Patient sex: F
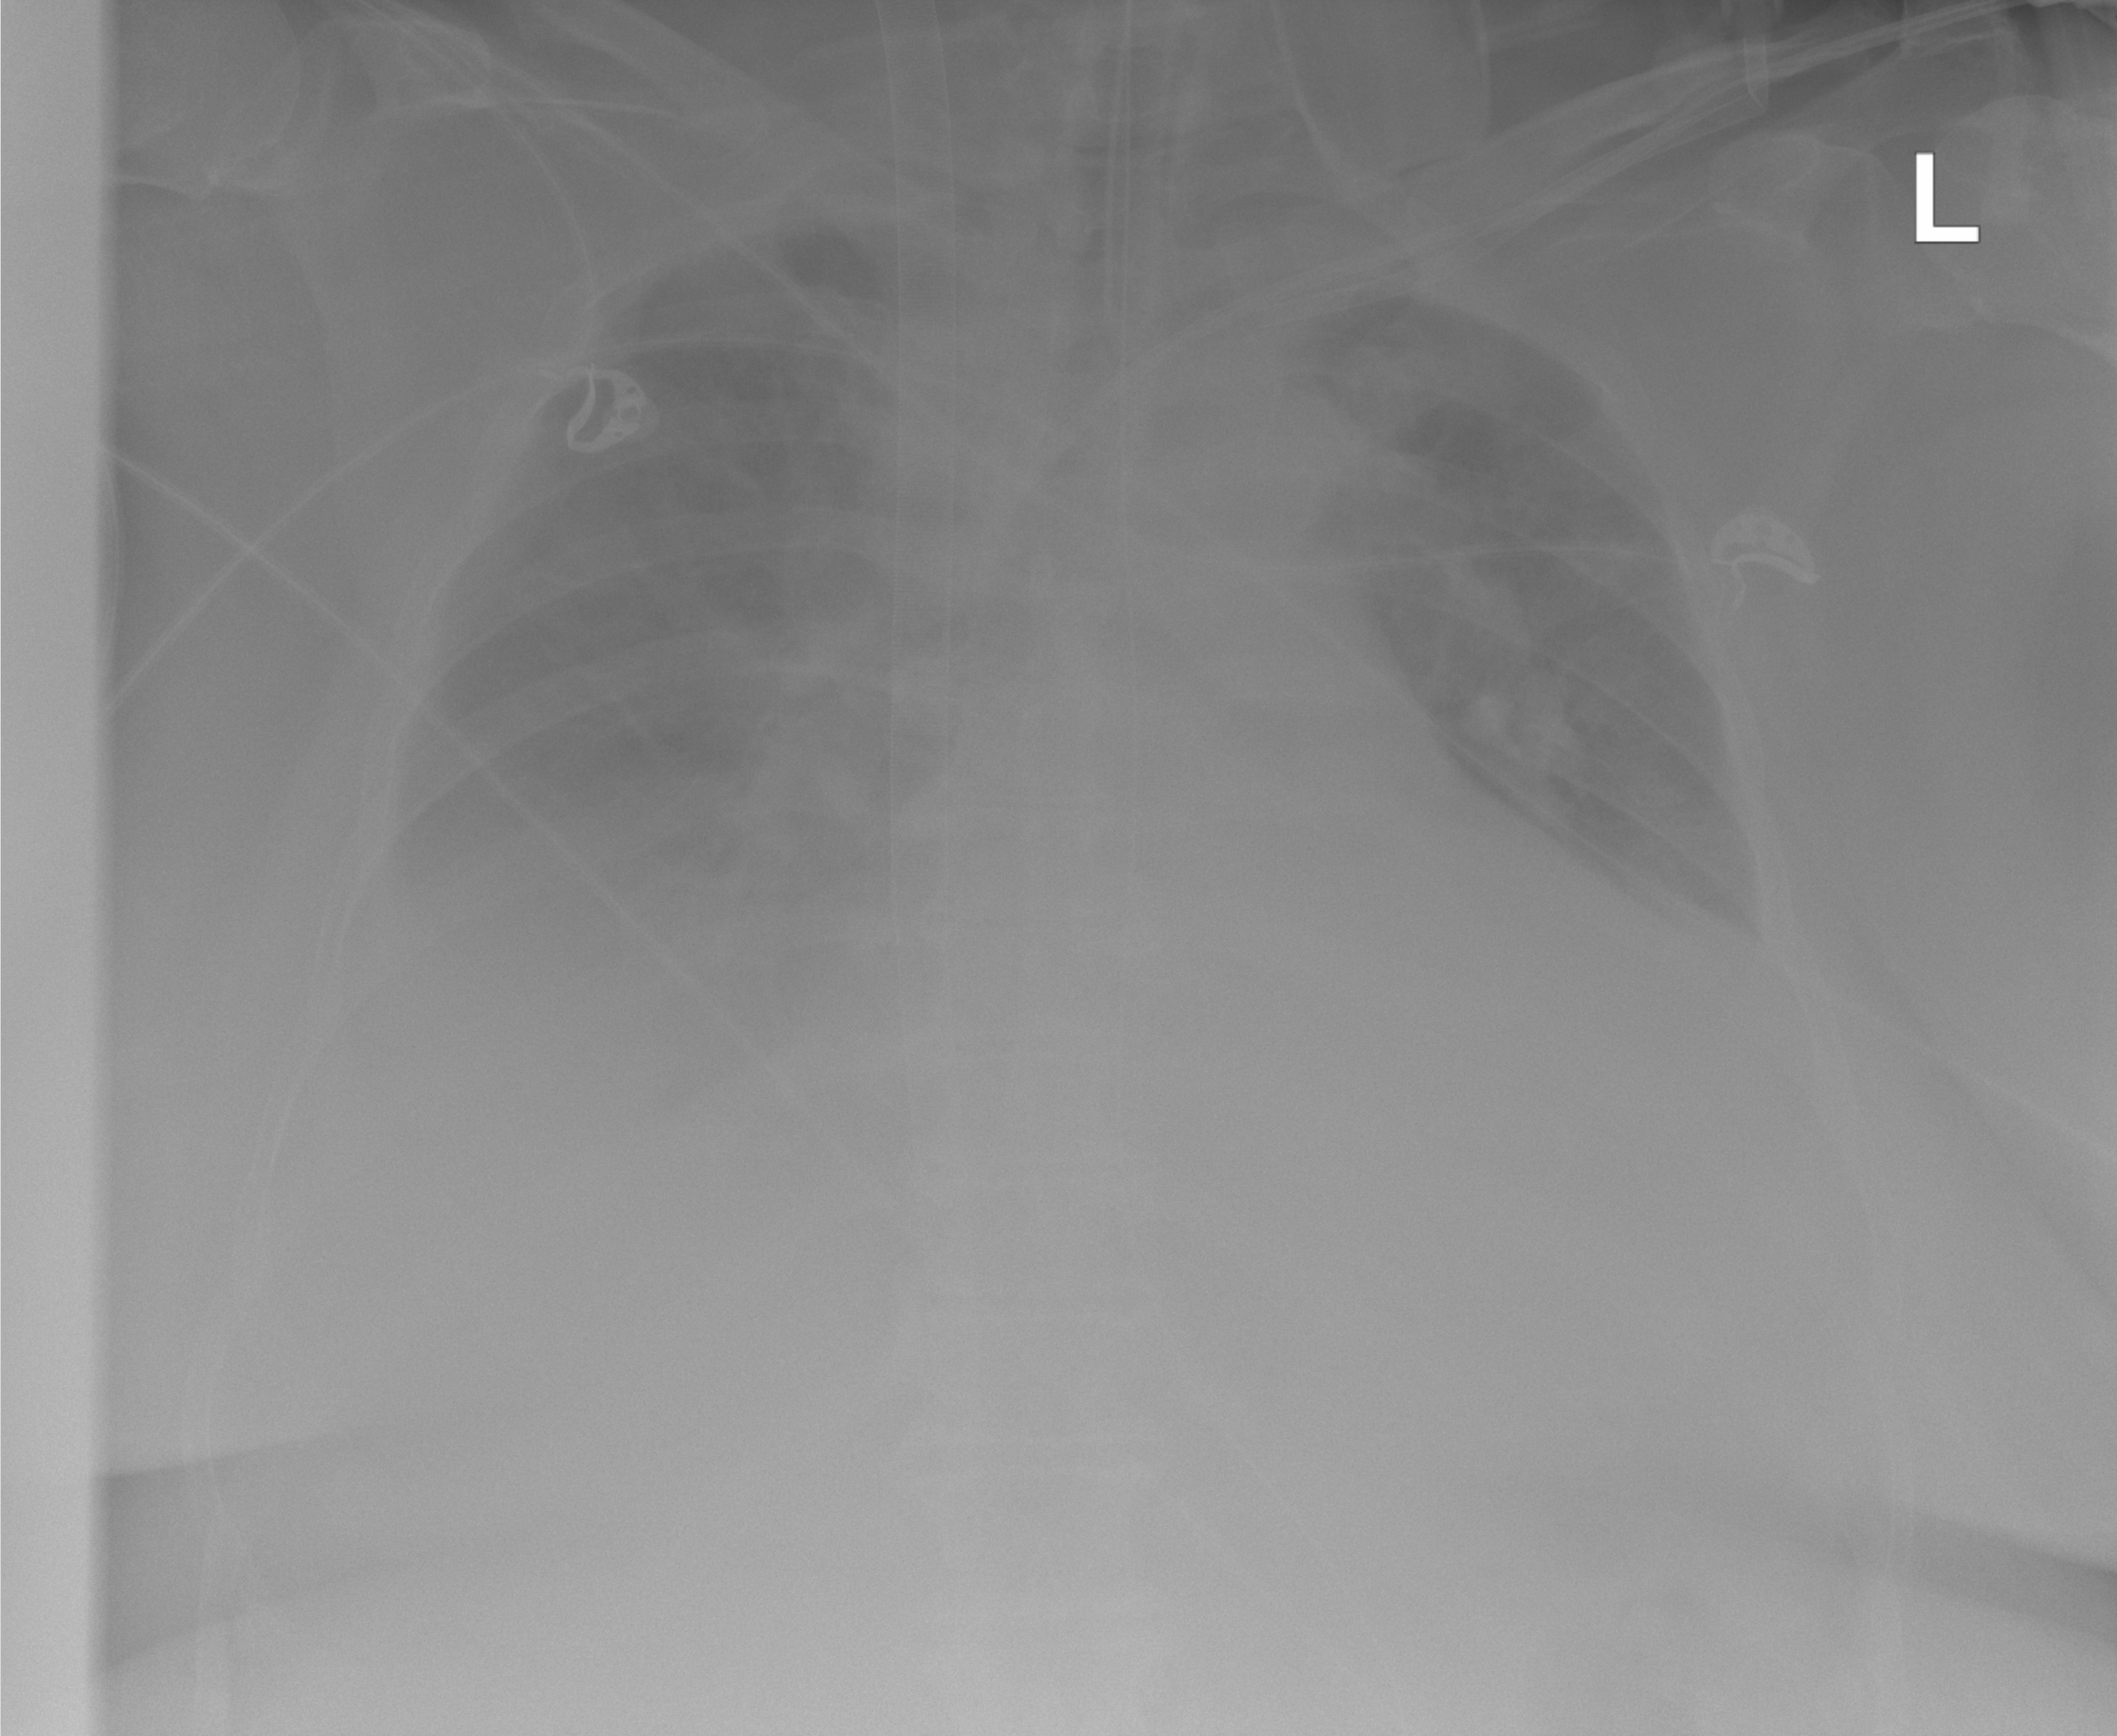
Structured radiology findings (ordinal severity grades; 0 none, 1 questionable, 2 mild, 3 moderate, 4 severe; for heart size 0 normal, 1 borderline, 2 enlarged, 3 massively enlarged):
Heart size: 2
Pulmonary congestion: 0
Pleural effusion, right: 3
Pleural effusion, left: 2
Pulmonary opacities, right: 0
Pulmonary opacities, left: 0
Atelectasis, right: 2
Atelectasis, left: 2